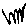
Label: zigzag